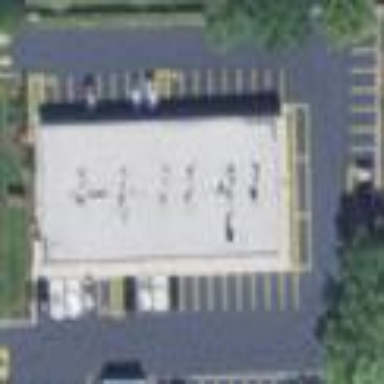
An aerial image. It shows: Parking area with surface.